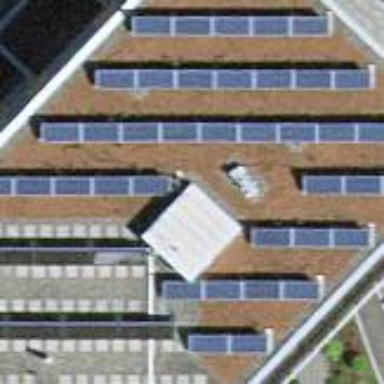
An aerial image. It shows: Building with flat orange roof.